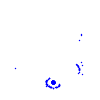
Particle: kaon